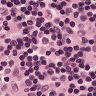
Metastatic tissue present: no